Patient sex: M
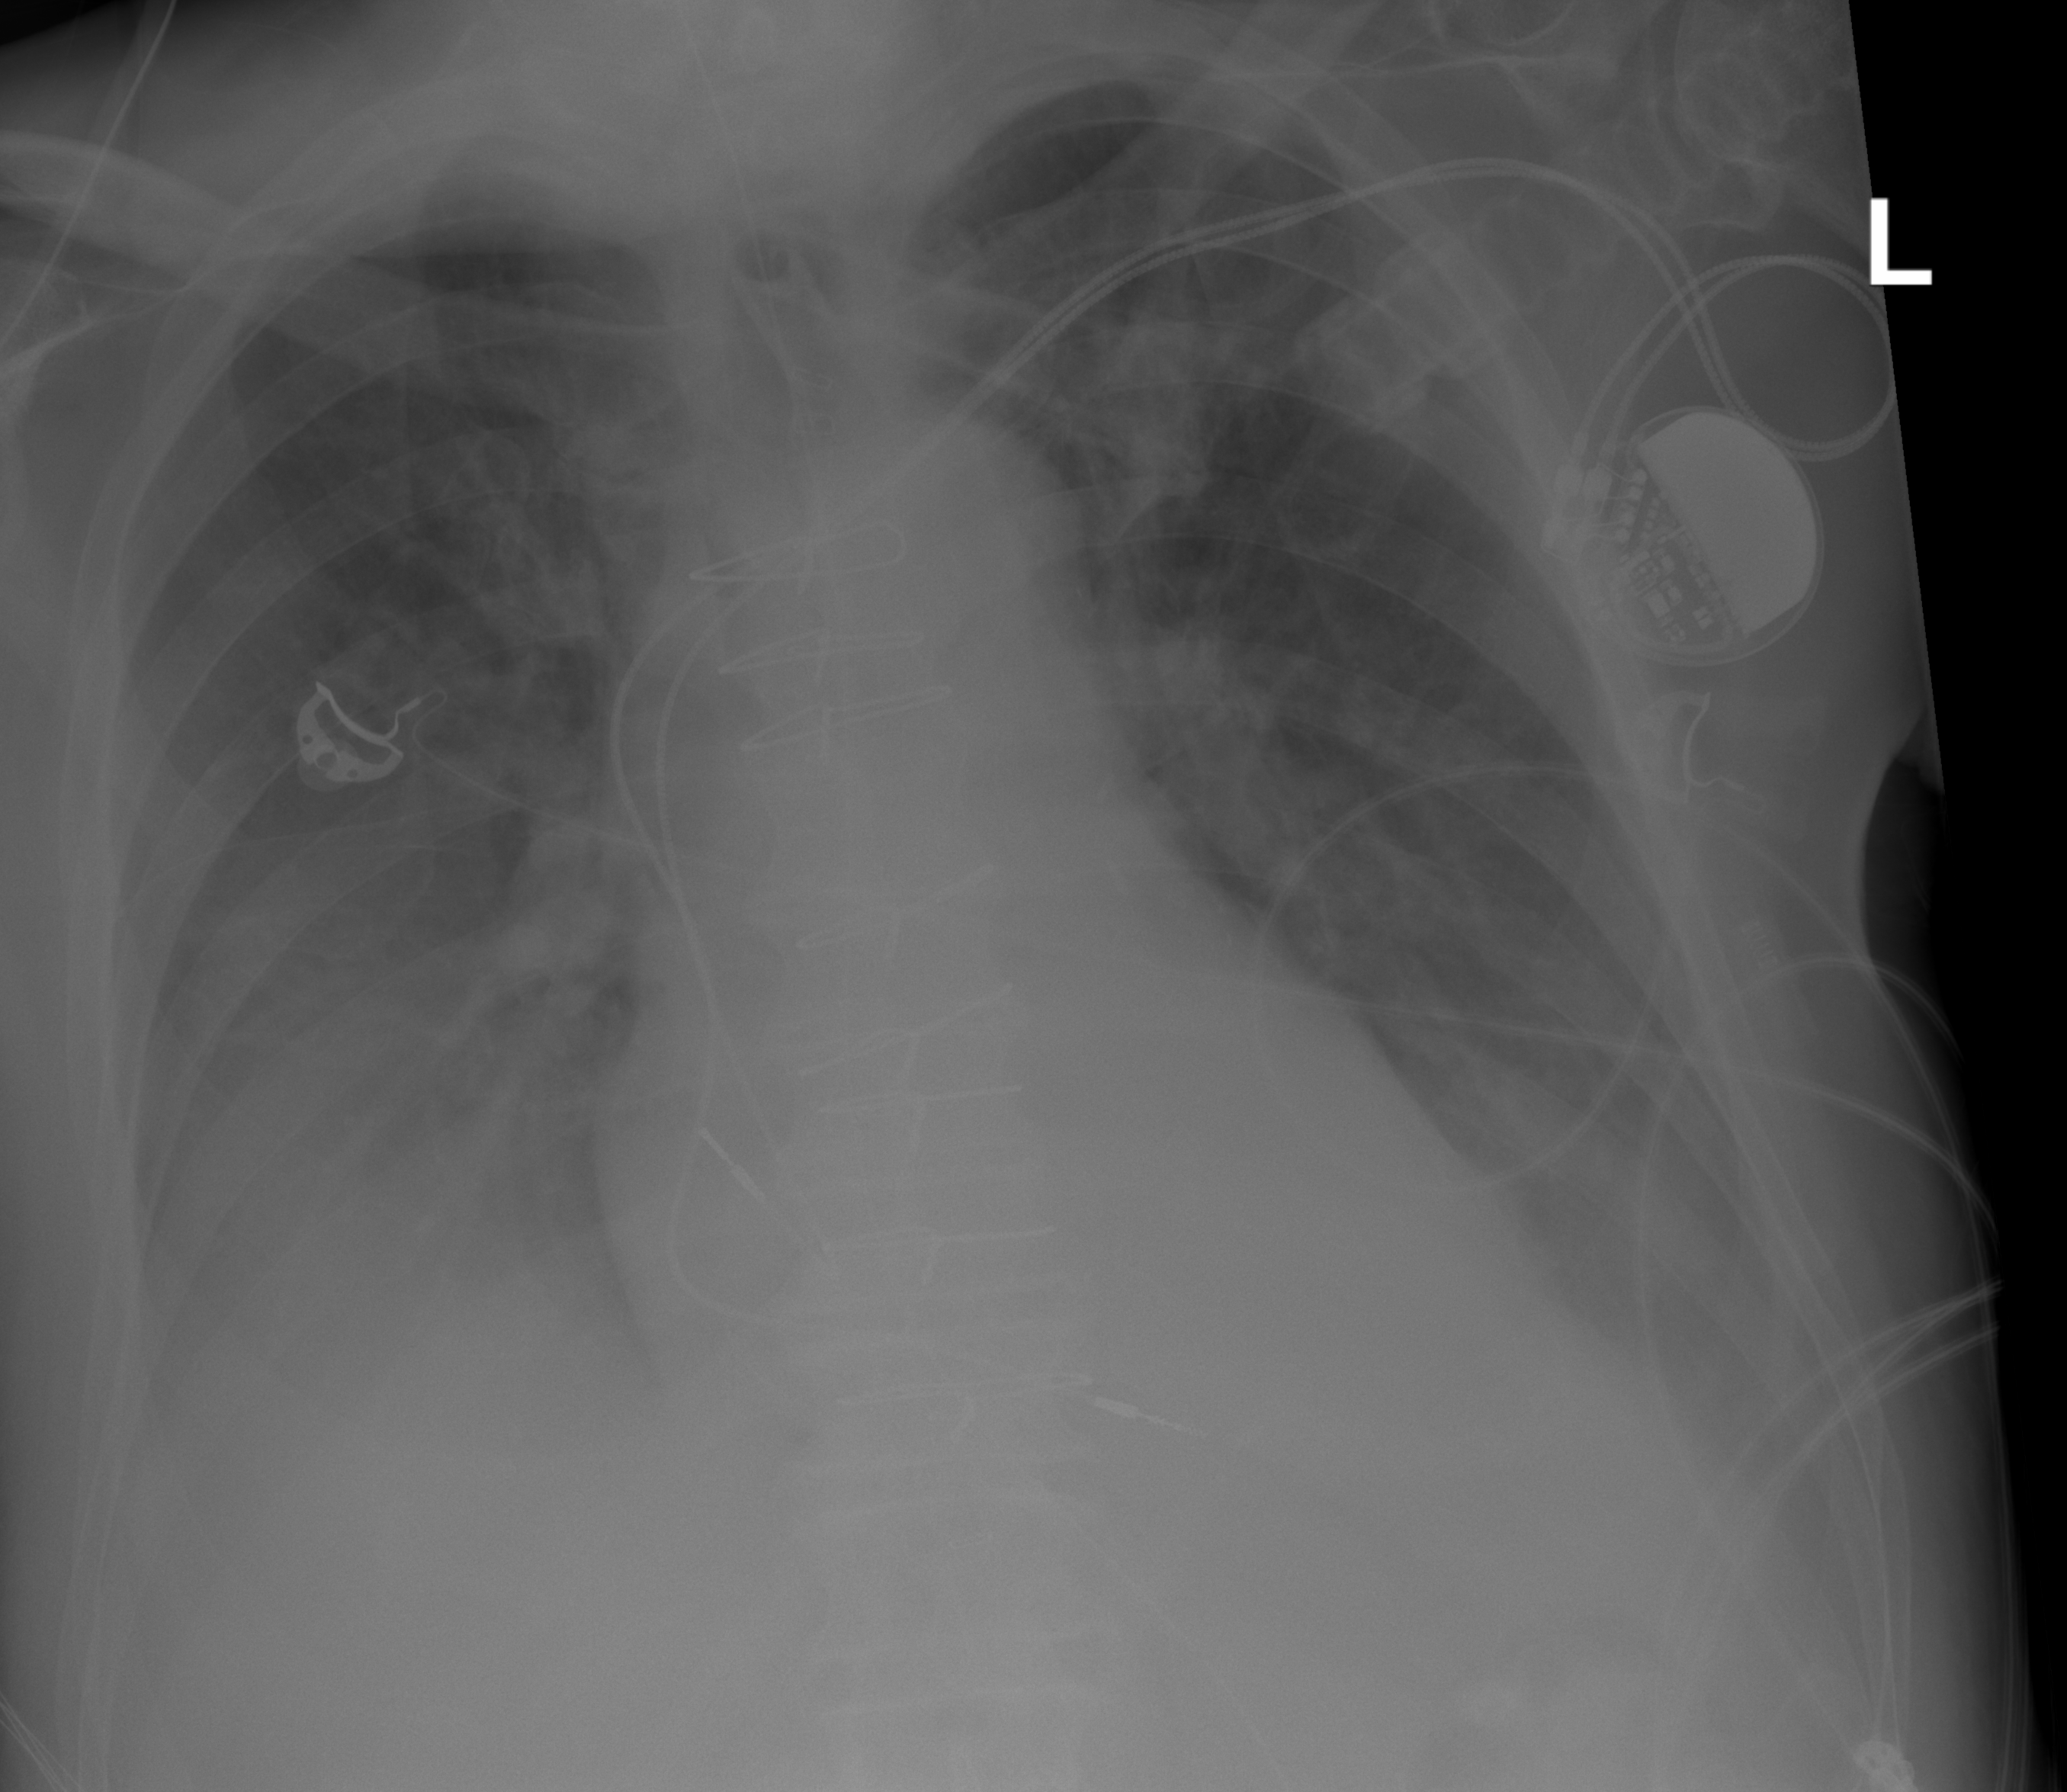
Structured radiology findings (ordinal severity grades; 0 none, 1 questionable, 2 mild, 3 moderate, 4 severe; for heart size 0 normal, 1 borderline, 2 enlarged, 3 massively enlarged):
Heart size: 0
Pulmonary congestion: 0
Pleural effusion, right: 3
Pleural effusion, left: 2
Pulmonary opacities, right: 1
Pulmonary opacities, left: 1
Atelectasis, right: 2
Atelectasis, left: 2